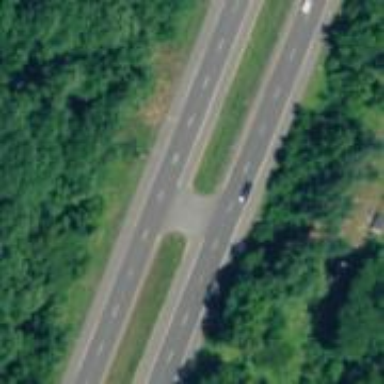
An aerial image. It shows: Trunk link highway.